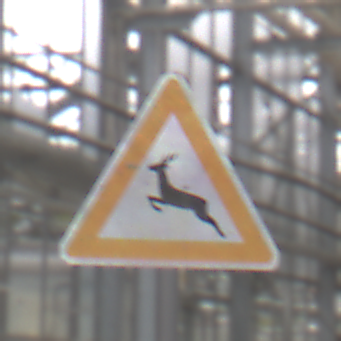
Verkehrszeichen: WildwechselRechts
Umgebung: Roofed, Special
Tageszeit: Midday
Wetter: Overcast
Licht: Natural
Jahreszeit: NotSpecified
Kontrast: LowContrast